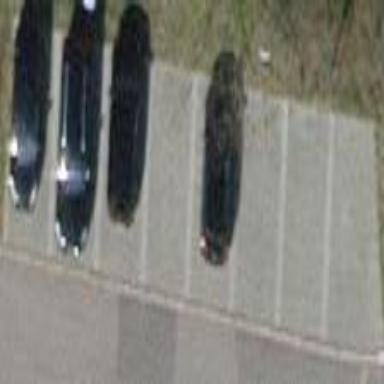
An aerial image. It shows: Street-side parking area.